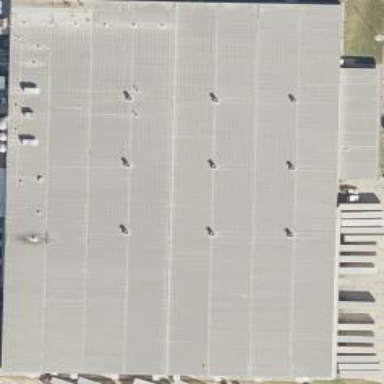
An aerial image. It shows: Industrial building.